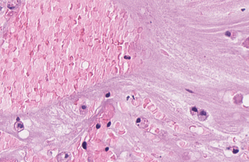
Tumor epithelial tissue: no
Tumor-associated stroma tissue: no
Normal tissue: yes